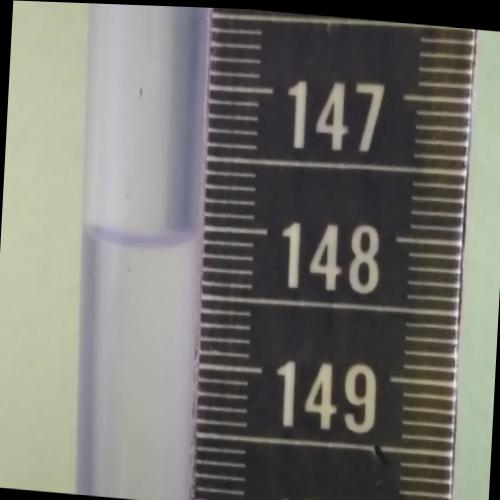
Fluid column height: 148.1 cm